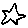
Label: star